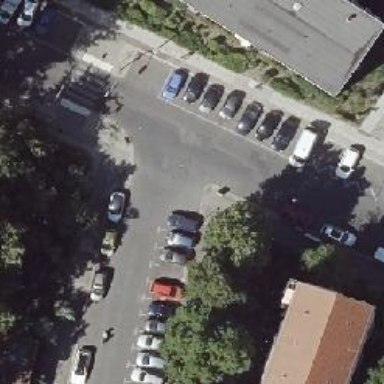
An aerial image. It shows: Stop line on the road marking.